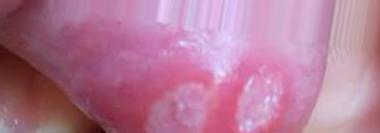
Condition: Mouth Ulcer